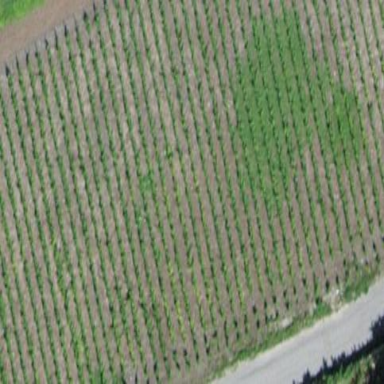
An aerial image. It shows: Vineyard growing grapes.